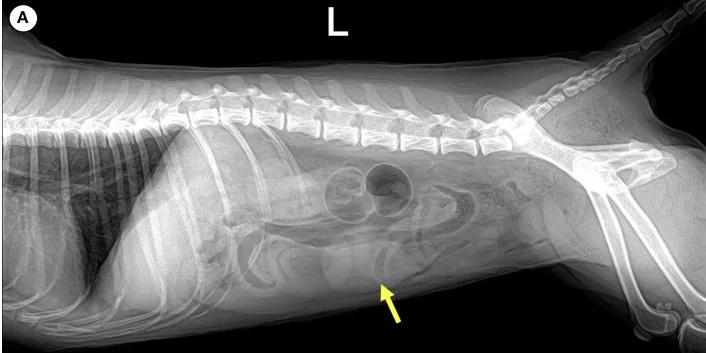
Yellow arrows indicate an ovoid, well-defined, soft tissue opque mass on. Left lateral.
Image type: radiology (x_ray)